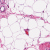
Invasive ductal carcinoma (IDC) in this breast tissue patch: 0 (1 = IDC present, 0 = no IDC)